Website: macys
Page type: customer-info-address
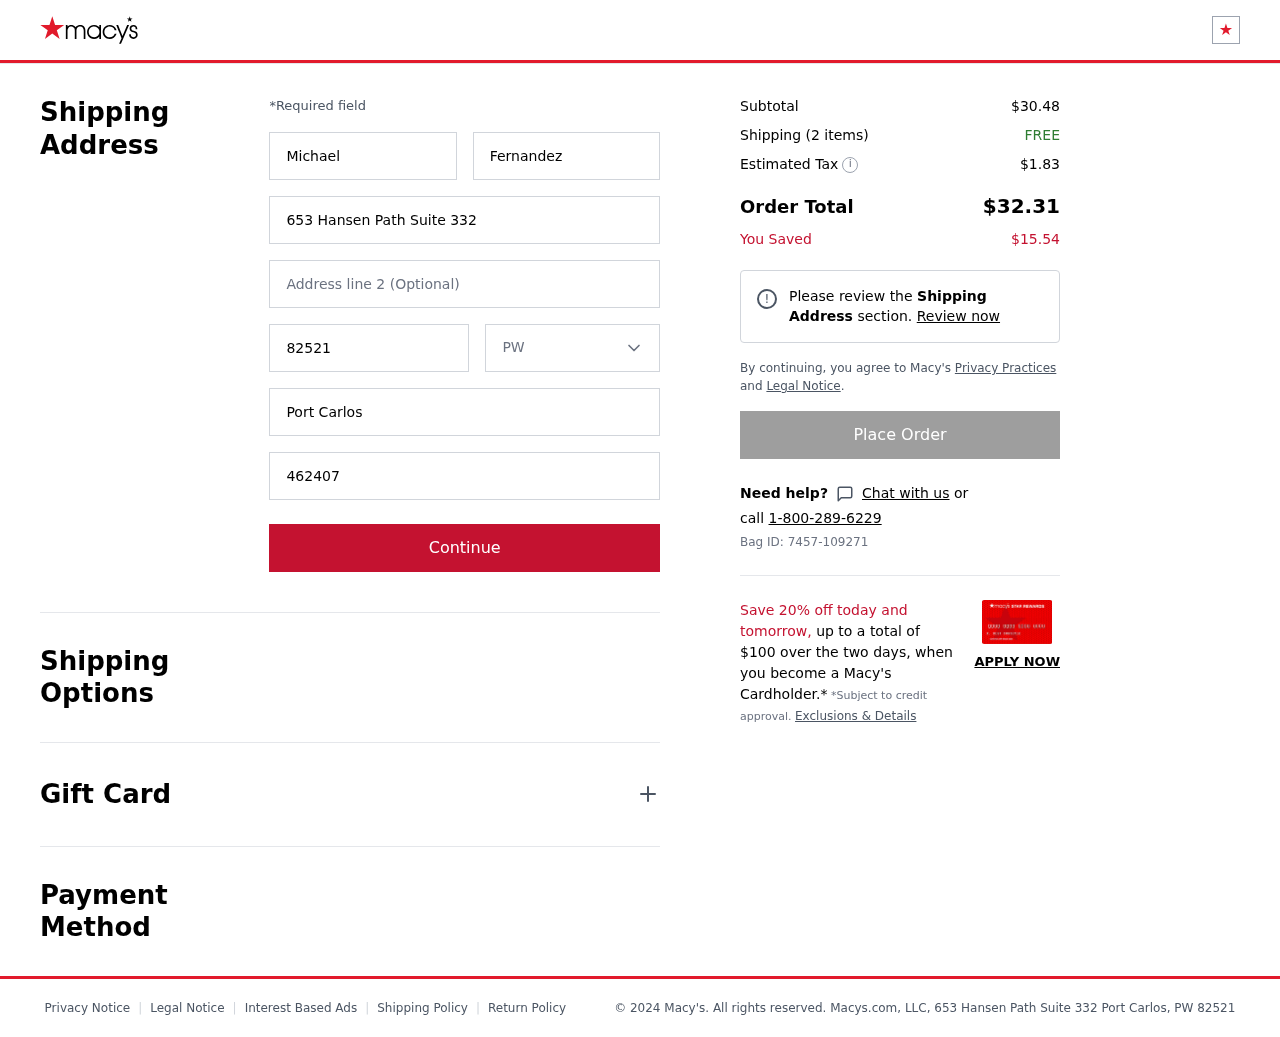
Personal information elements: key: PII_CITY
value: Port Carlos
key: PII_FIRSTNAME
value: Michael
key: PII_LASTNAME
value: Fernandez
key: PII_PHONE
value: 4624077329
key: PII_POSTCODE
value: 82521
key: PII_STATE
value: PW
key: PII_STREET
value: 653 Hansen Path Suite 332
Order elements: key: ORDER_SUBTOTAL
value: $30.48
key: ORDER_NUM_ITEMS
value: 2
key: ORDER_SHIPPING_COST
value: FREE
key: ORDER_TAX
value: $1.83
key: ORDER_TOTAL
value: $32.31
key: ORDER_SAVINGS
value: $15.54
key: ORDER_BAG_ID
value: Bag ID: 7457-109271